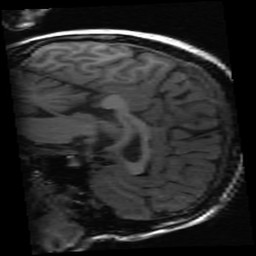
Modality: inplaneT1
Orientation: sagittal